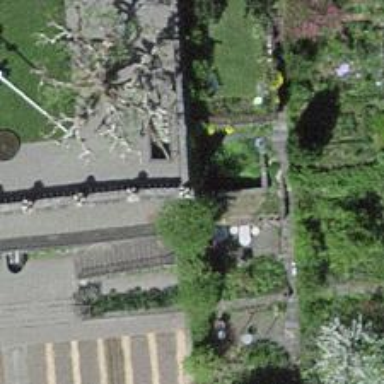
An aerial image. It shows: Retaining wall.